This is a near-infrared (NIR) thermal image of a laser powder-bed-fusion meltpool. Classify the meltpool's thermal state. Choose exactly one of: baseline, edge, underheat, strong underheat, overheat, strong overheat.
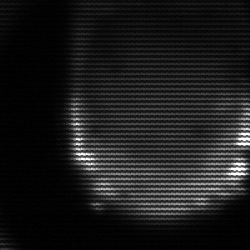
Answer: edge